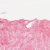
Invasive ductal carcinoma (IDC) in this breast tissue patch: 0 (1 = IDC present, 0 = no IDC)